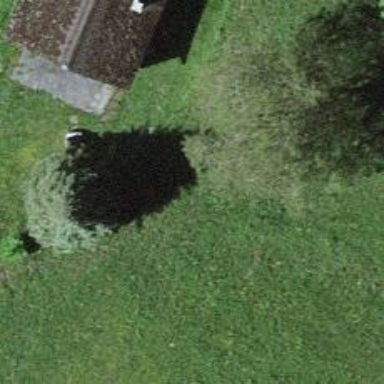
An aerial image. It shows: Isolated dwelling in remote location.